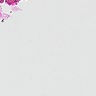
Metastatic tissue present: no